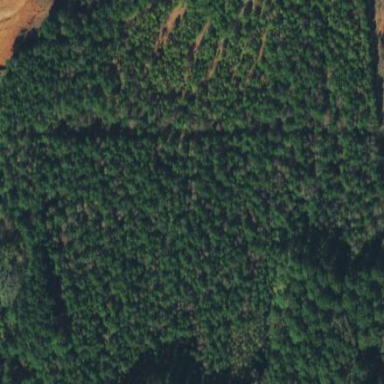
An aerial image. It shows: Forest with evergreen needle-leaved trees.